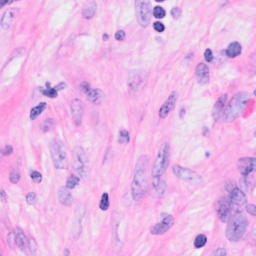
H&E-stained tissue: Breast